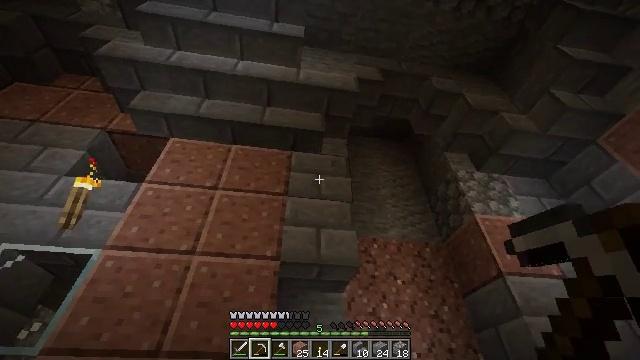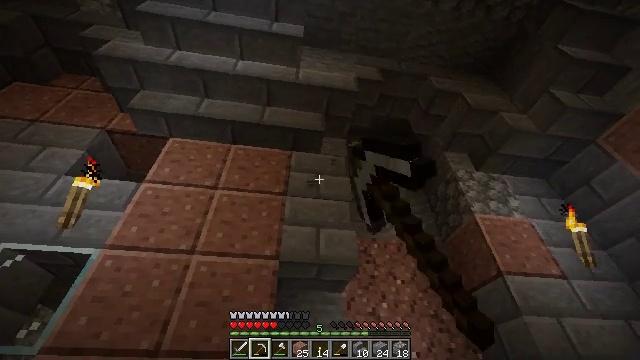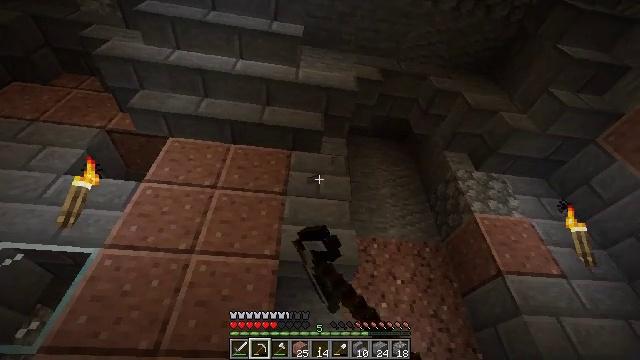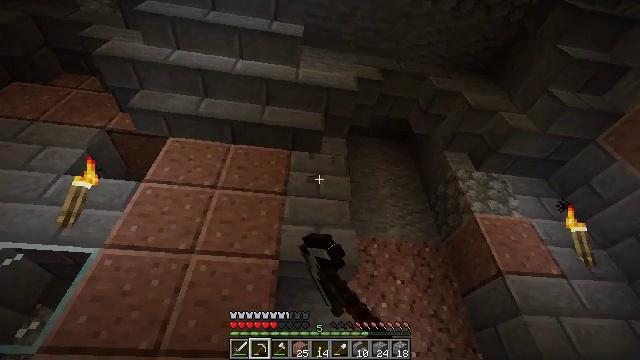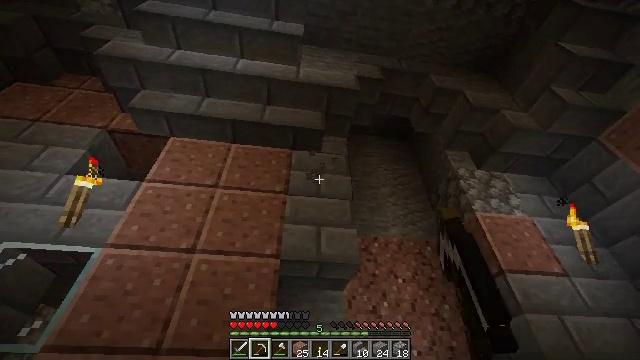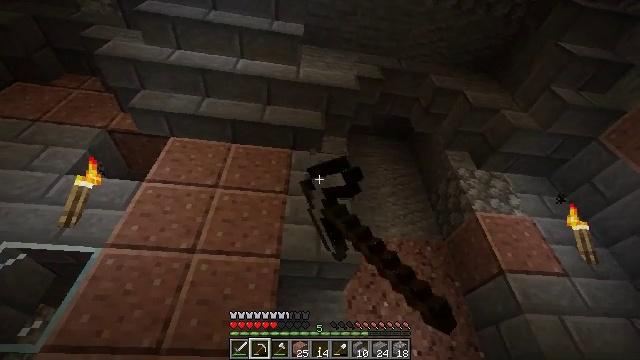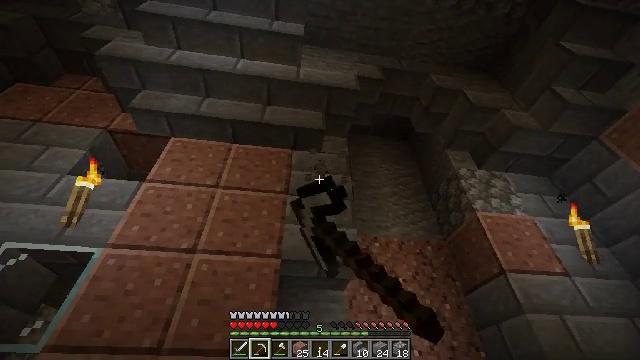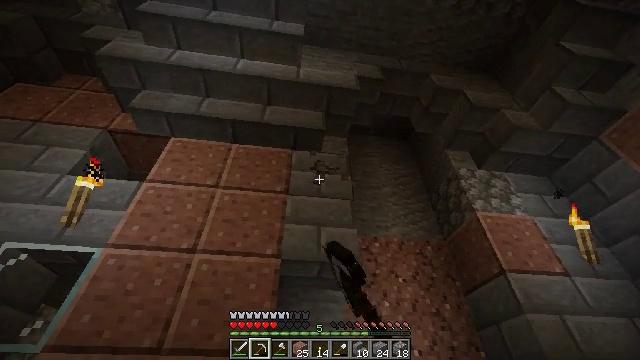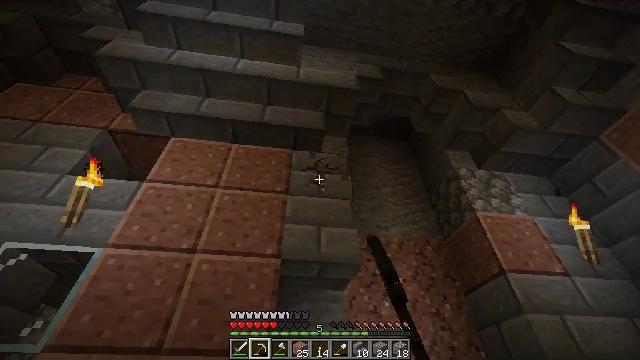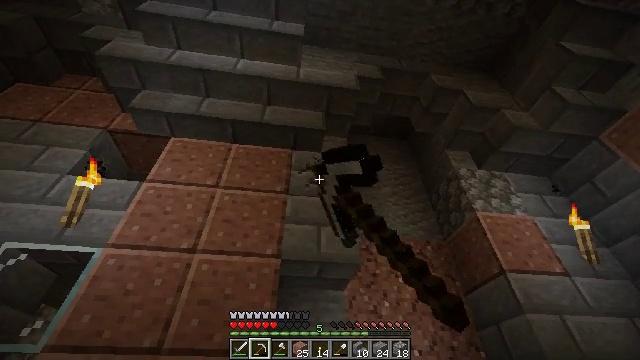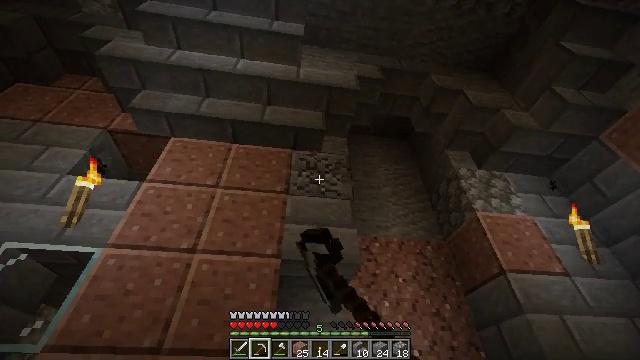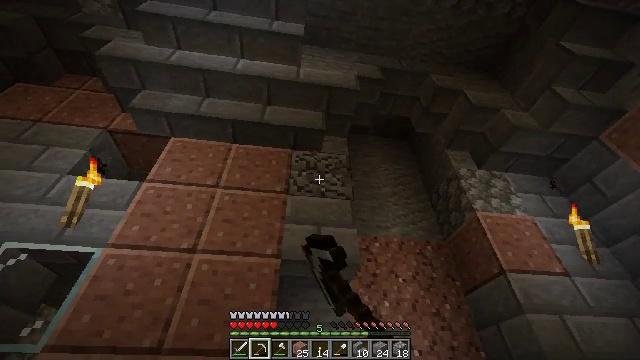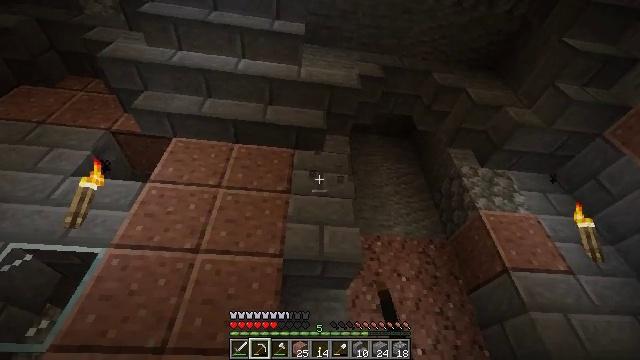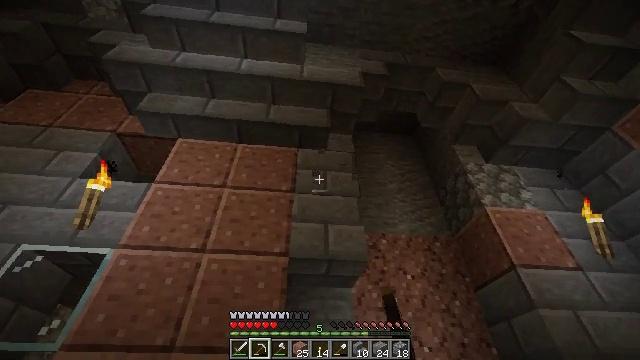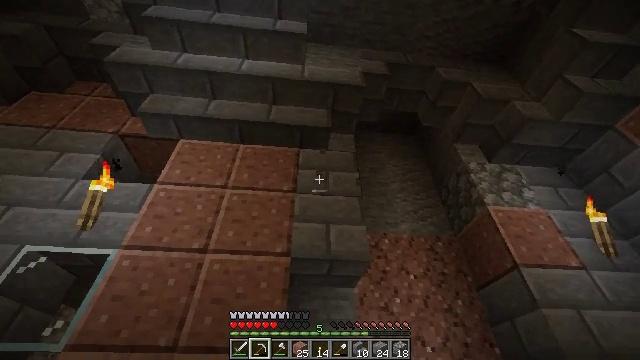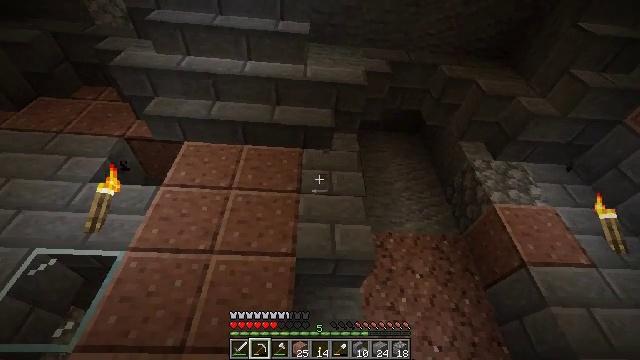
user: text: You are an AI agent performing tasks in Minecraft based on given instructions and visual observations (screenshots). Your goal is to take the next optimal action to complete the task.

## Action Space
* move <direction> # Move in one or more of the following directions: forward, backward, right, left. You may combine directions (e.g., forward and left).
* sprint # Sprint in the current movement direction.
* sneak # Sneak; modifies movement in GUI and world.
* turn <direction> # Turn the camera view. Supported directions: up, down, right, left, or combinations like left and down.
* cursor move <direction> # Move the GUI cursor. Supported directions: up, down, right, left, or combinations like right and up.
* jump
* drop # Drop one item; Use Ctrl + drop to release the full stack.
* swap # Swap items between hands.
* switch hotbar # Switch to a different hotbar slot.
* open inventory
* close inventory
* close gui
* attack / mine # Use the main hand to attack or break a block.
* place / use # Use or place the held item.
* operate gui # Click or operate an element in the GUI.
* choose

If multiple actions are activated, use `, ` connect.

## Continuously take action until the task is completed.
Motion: motion action
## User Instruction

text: Attack the stone bricks to gather materials.
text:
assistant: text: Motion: attack / mine
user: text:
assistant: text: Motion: attack / mine
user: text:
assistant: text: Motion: attack / mine
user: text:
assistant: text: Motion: attack / mine
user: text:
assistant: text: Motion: attack / mine
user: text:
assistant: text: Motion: attack / mine
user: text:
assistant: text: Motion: attack / mine
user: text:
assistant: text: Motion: attack / mine
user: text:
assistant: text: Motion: attack / mine
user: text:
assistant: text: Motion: attack / mine
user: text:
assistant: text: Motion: attack / mine
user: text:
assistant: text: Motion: no_op
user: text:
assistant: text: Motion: turn left
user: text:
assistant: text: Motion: no_op
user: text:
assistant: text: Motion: turn left
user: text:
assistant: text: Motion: no_op
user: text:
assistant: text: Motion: no_op
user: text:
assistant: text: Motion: no_op
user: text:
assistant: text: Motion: no_op
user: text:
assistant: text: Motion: no_op
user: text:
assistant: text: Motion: no_op
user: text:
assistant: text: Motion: no_op
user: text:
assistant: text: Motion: attack / mine
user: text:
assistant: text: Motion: attack / mine
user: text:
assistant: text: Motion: attack / mine
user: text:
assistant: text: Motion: attack / mine
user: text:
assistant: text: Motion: attack / mine
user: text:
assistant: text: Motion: attack / mine
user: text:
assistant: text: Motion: attack / mine
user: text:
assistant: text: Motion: attack / mine